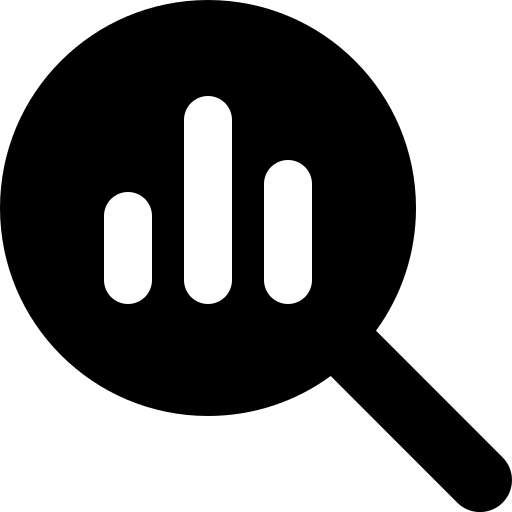
Tags: icon, FontAwesome, fa-icon, solid, magnifying, glass, chart